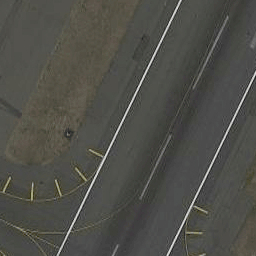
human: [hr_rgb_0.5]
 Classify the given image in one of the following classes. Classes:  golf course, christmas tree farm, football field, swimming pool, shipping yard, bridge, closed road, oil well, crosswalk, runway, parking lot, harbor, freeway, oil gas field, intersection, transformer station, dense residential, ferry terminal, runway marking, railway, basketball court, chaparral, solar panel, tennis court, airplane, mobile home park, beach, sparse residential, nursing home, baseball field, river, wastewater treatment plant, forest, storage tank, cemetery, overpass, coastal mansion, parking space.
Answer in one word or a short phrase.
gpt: runway